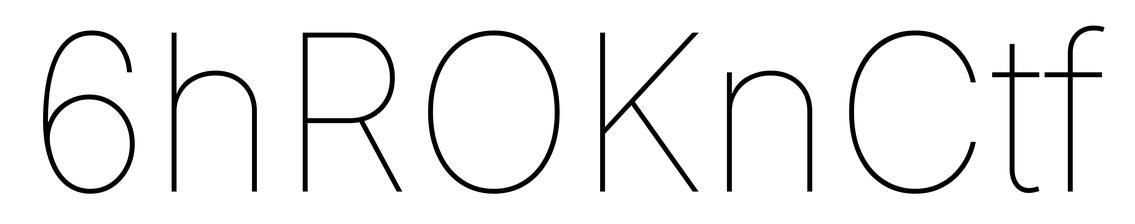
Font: Inter_Thin